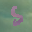
Label: 5